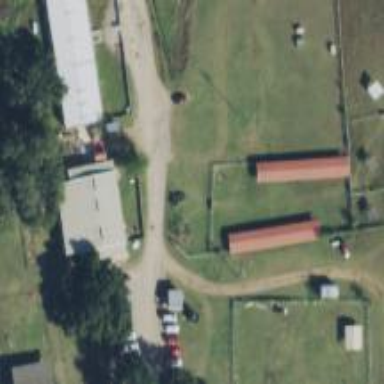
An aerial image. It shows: Animal shelter that also serves as social facility shelter.